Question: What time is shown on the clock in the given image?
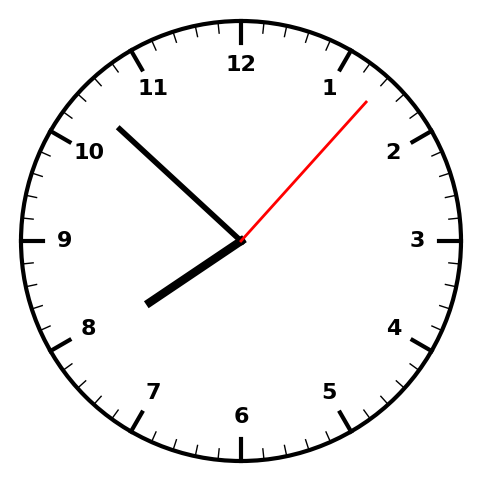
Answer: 07:52:07